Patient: sex M, age 45
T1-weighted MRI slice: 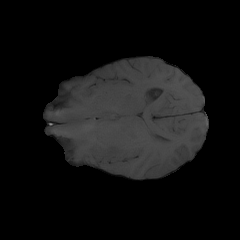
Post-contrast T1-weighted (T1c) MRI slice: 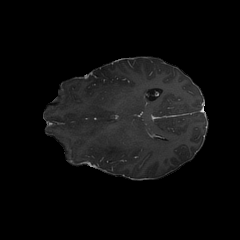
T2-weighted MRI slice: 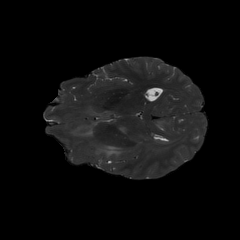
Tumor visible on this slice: yes
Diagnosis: Astrocytoma, IDH-mutant
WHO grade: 3